Aerial crown-view tile of a tropical tree (Barro Colorado Island, Panama), acquired 20250414:
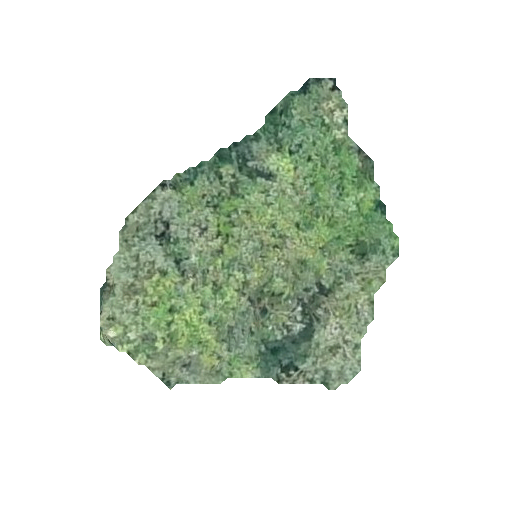
Species: Luehea seemannii
GBIF accepted scientific name: Luehea seemannii
Crown area: 91.783 m²